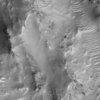
Label: not_dusty